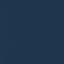
Land use / land cover: SeaLake